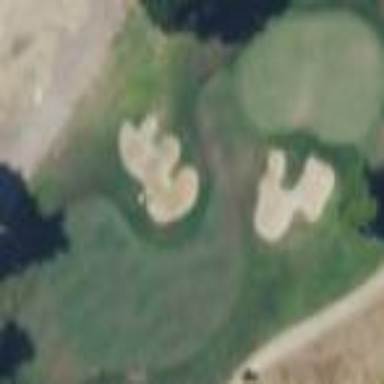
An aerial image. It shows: Golf fairway in the image.